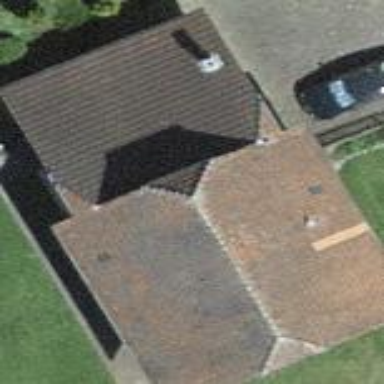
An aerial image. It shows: Gabled roof on residential building.